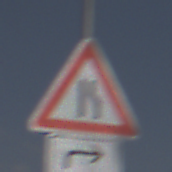
Verkehrszeichen: EinseitigVerengteFahrbahnRechts
Zusatzzeichen unten: RichtungsangabeDurchPfeile5
Umgebung: Outdoor, Nature
Tageszeit: Midday
Wetter: PartlyCloudy
Licht: Natural
Jahreszeit: NotSpecified
Kontrast: HighContrast